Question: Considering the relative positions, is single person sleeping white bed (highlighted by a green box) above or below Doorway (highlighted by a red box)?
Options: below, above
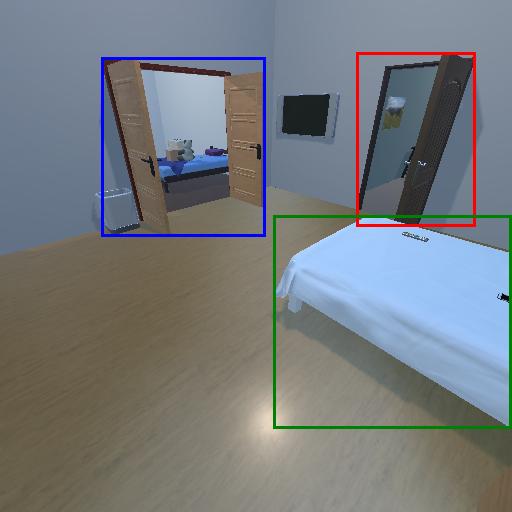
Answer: below